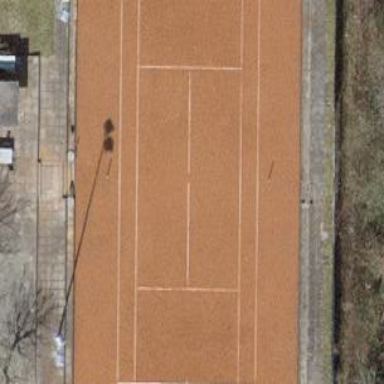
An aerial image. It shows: Clay tennis court on pitch.